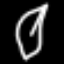
Label: leaf